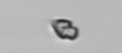
Label: Heterocapsa_rotundata